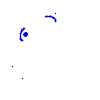
Particle: electron